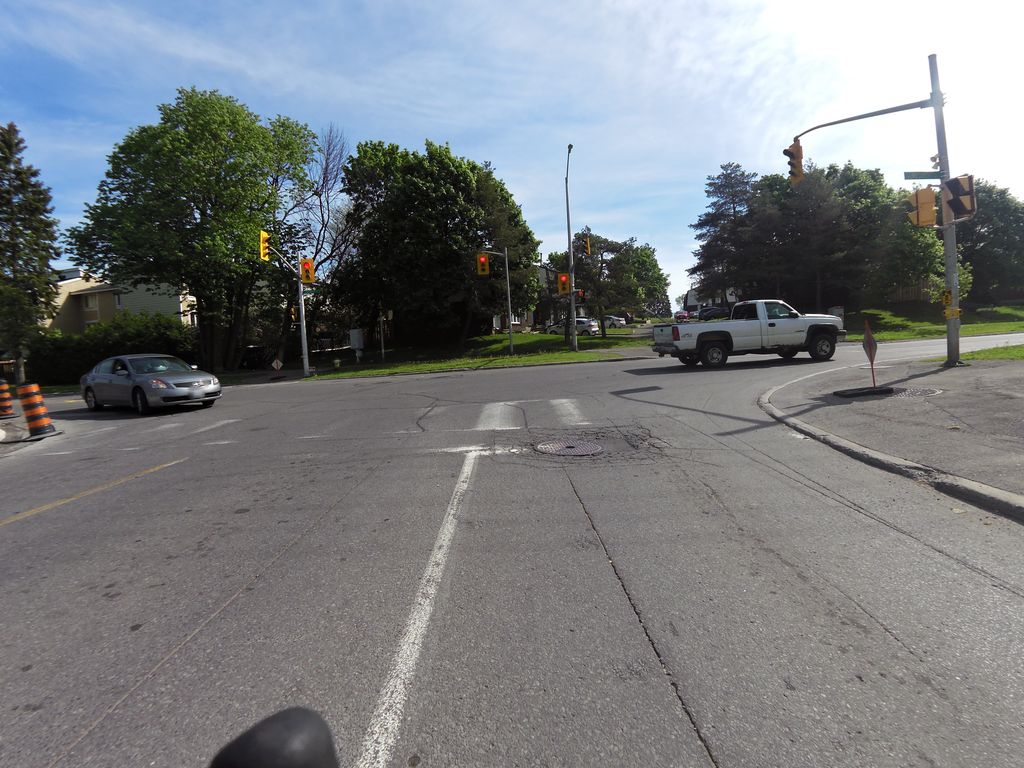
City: ottawa-gatineau